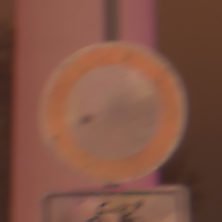
Verkehrszeichen: VerbotFahrzeugeAllerArt
Zusatzzeichen unten: EinspurigeFahrzeugeFrei6
Umgebung: Outdoor, Urban
Tageszeit: Night
Wetter: Overcast
Licht: Artificial
Jahreszeit: Winter
Kontrast: MediumContrast